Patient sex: M
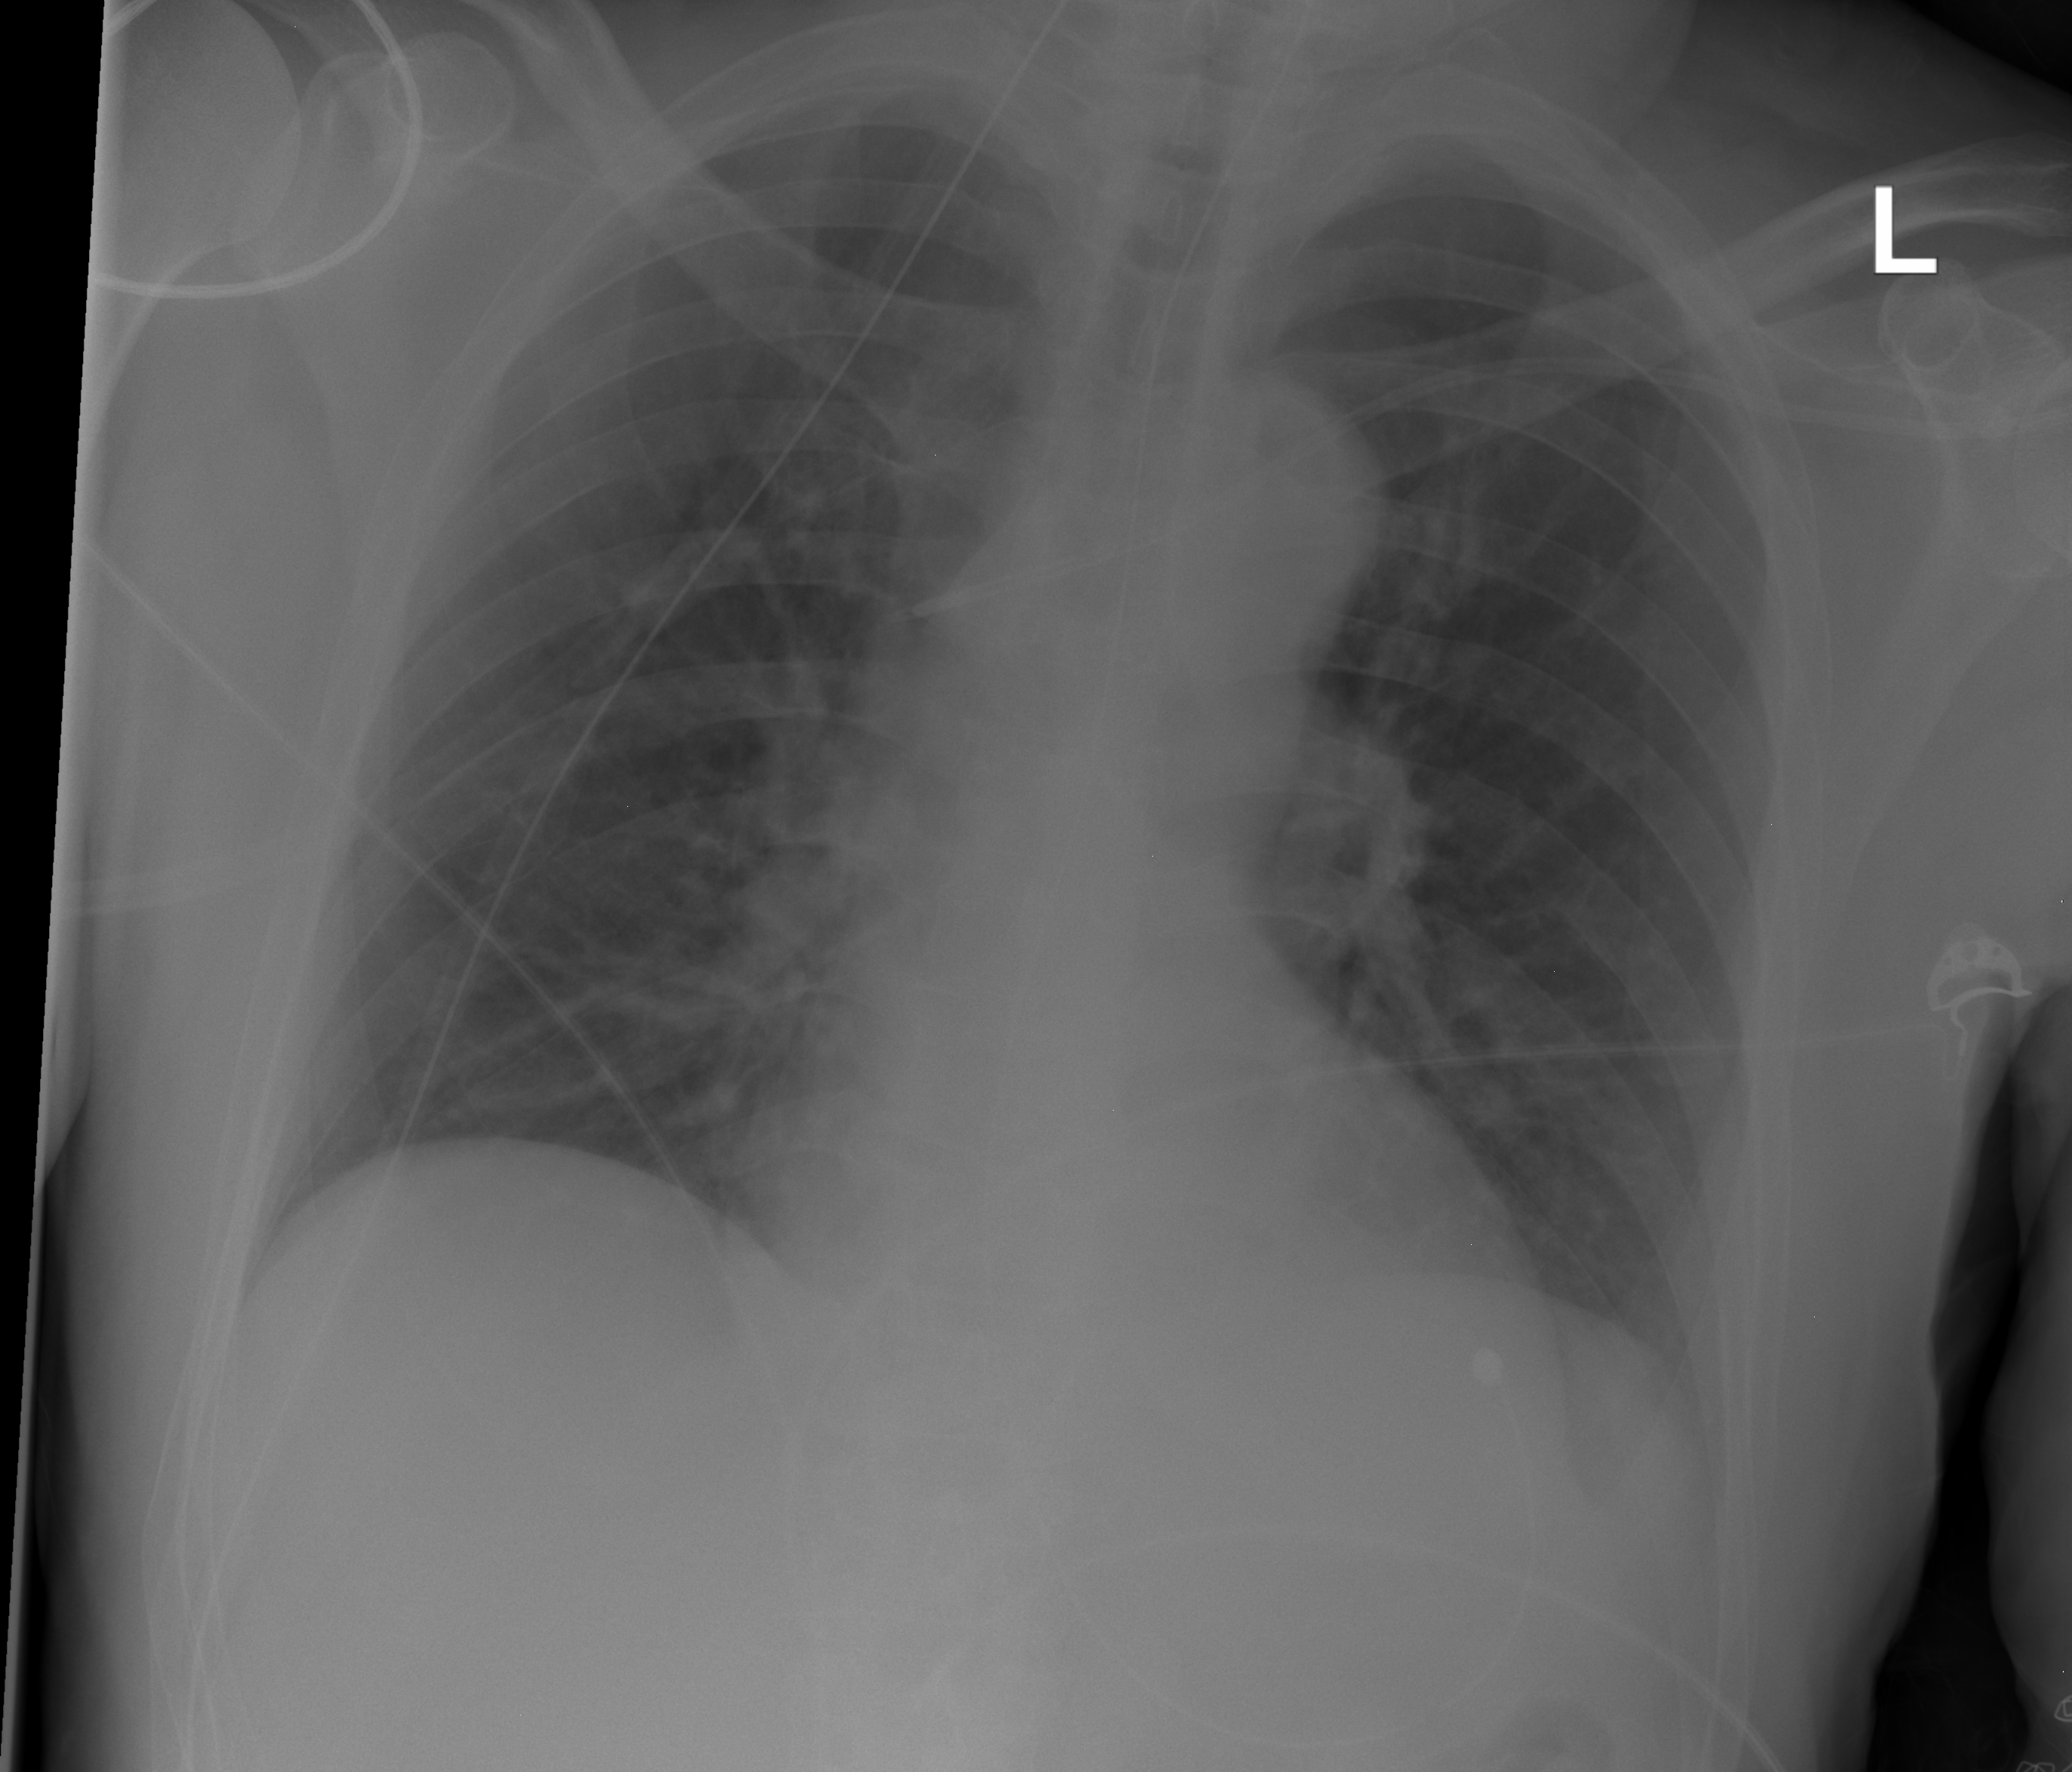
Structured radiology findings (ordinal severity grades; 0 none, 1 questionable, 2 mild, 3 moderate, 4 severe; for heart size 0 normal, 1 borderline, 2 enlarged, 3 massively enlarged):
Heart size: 0
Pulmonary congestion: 0
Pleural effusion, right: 0
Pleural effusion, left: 0
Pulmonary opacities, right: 0
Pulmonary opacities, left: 0
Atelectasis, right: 1
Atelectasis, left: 1